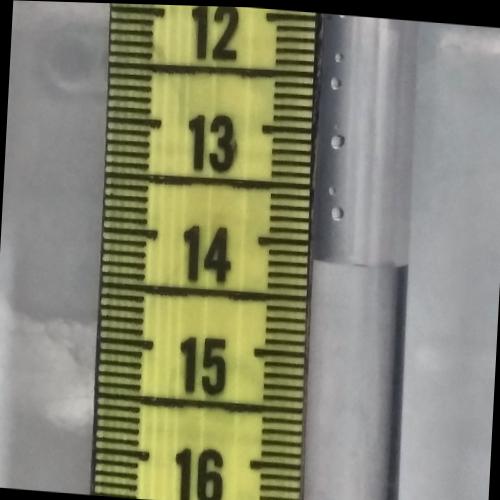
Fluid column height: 14.2 cm